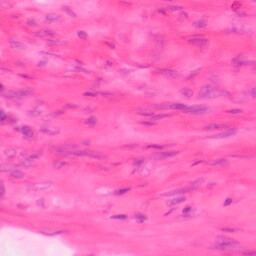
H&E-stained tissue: Colon